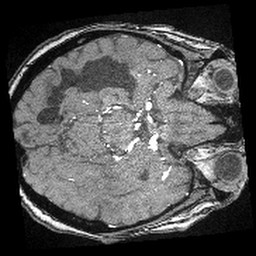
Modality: angio
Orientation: axial
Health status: ill
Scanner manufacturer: siemens
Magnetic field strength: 3 T
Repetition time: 0.022 s
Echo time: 0.00401 s